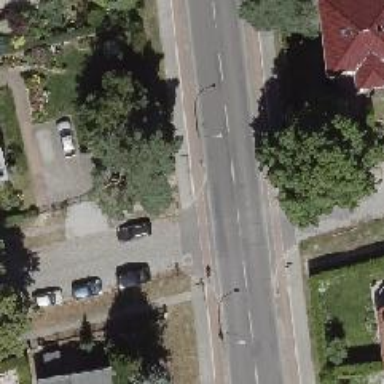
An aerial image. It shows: Residential road with sidewalks on both sides.